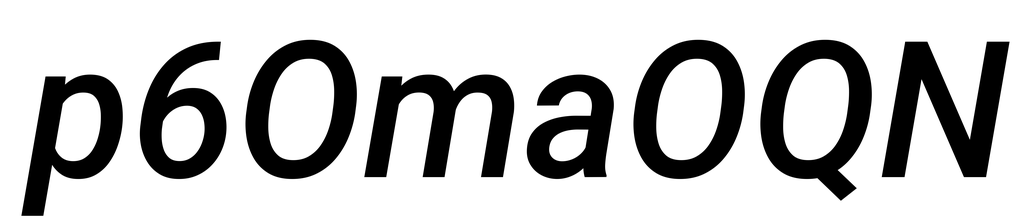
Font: Roboto-Italic_Medium_Italic